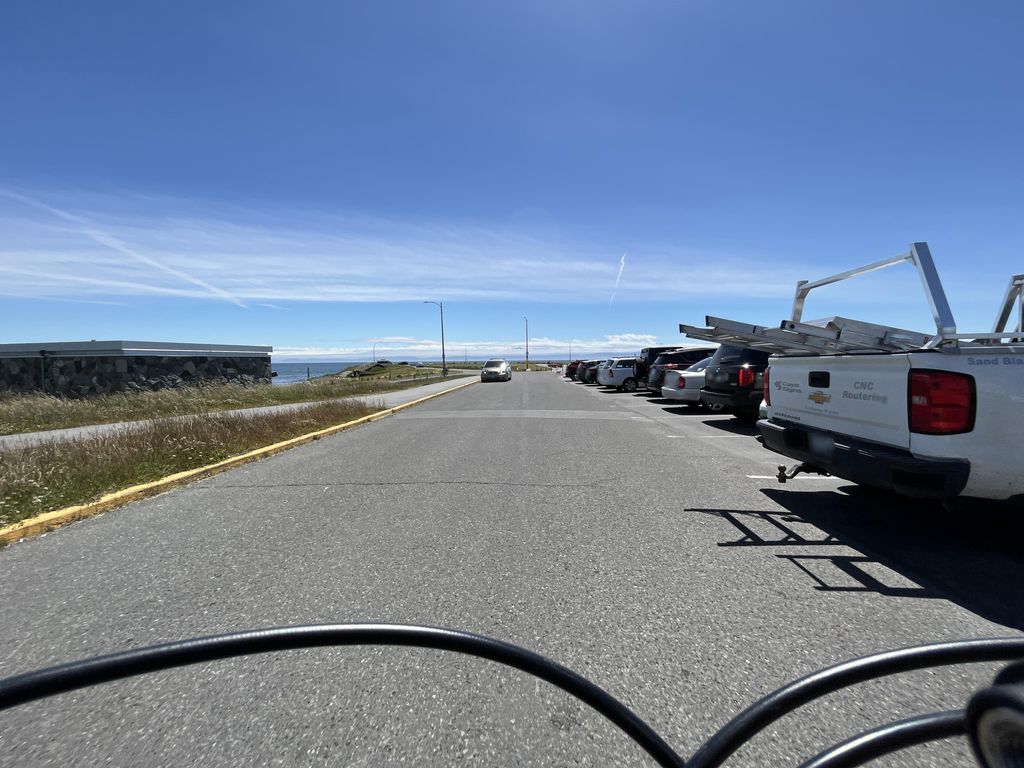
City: victoria